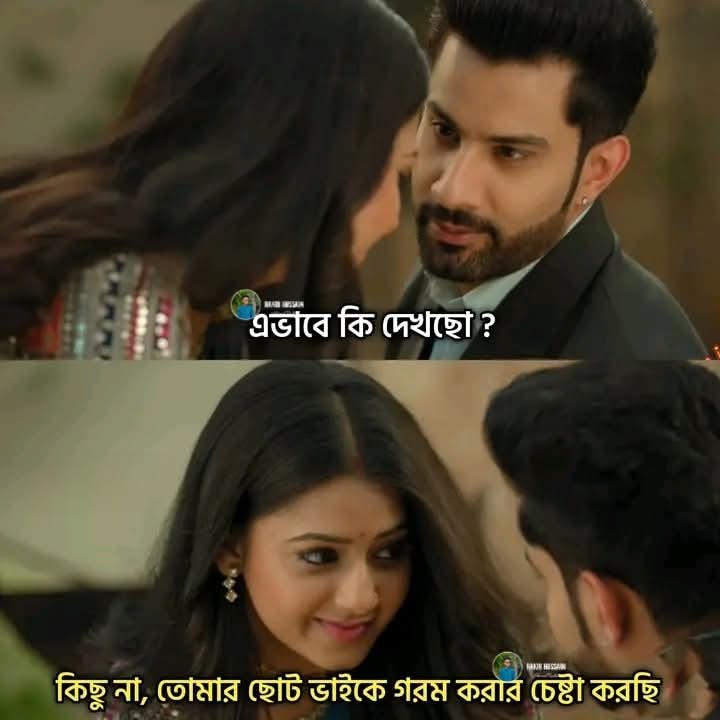
Text: এভাবে কি দেখছো?
কিছু না, তোমার ছোট ভাইকে গরম করার চেষ্টা করছি
Label: Non Hate